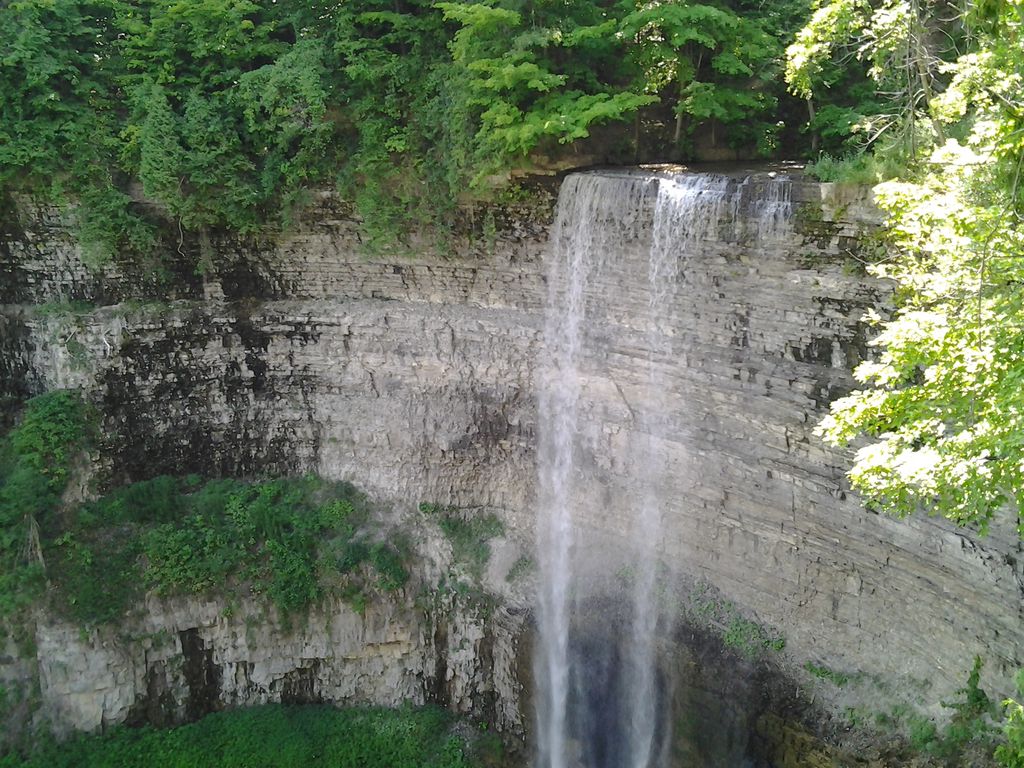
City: hamilton